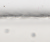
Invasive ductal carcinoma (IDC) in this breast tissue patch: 0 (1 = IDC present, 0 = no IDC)